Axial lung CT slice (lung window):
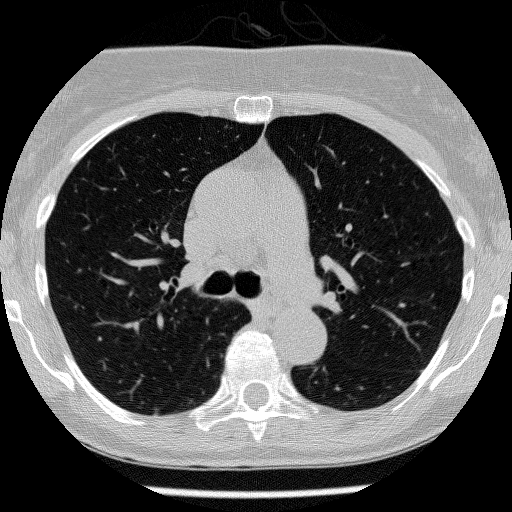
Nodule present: no